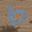
Label: 6